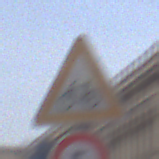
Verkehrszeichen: RadverkehrRechts
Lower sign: Geschwindigkeit5
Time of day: SunriseSunset
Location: Outdoor (Urban)
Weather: PartlyCloudy
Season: NotSpecified
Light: Natural